Question: this is a simple Java code which reverses a String without using any String API function, but in the last line, when it prints the reversed string, there is some problem in output statement (System.out.println())
Here's the code :
'''
class StringReverse
{
public static void main(String[] args) throws java.io.IOException
{
int str[] = new int[100];
int i=0,j;
System.out.println("Enter a string");
while(true)
{
str[i]=System.in.read();
if(str[i++]==13)
break;
}
String reversed="",simple = new String(str,0,i-1);
System.out.println(simple);
// now reversing the string
for(j=i-1;j>=0;j--)
reversed+=((char)str[j]);
System.out.println("String is "+reversed);
}
}
'''
Sample output is

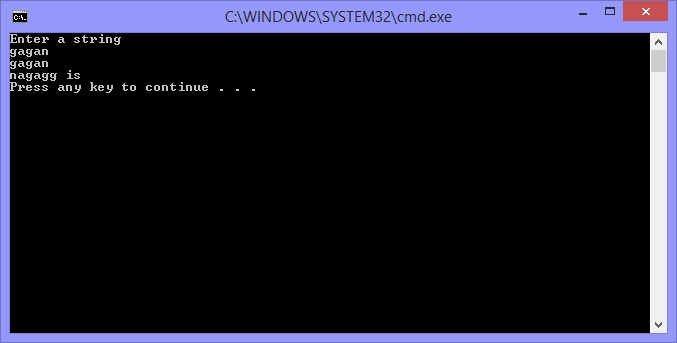
Answer: This is because you are running on Windows. When you press , two special characters get transmitted - '<CR>', or '
', and '<LF>', or '
' . You are trapping the '
', and stop reading. However, '
' remains in the buffer, and becomes the first character of the reversed string. That's why the reversed string gets printed on top of your '"String is "' output.
Here is what's going on at the end, step-by-step:
- '"String is "'- '"gagan
"'- '"nagag"''"Strin"''"String is "'- '"nagagg is"'
'<CR>' stands for "carriage return"; '<LF>' stands for "line feed".